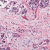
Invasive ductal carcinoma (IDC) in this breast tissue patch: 1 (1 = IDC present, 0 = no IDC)